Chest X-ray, PA view. Patient: 48 years old, sex F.
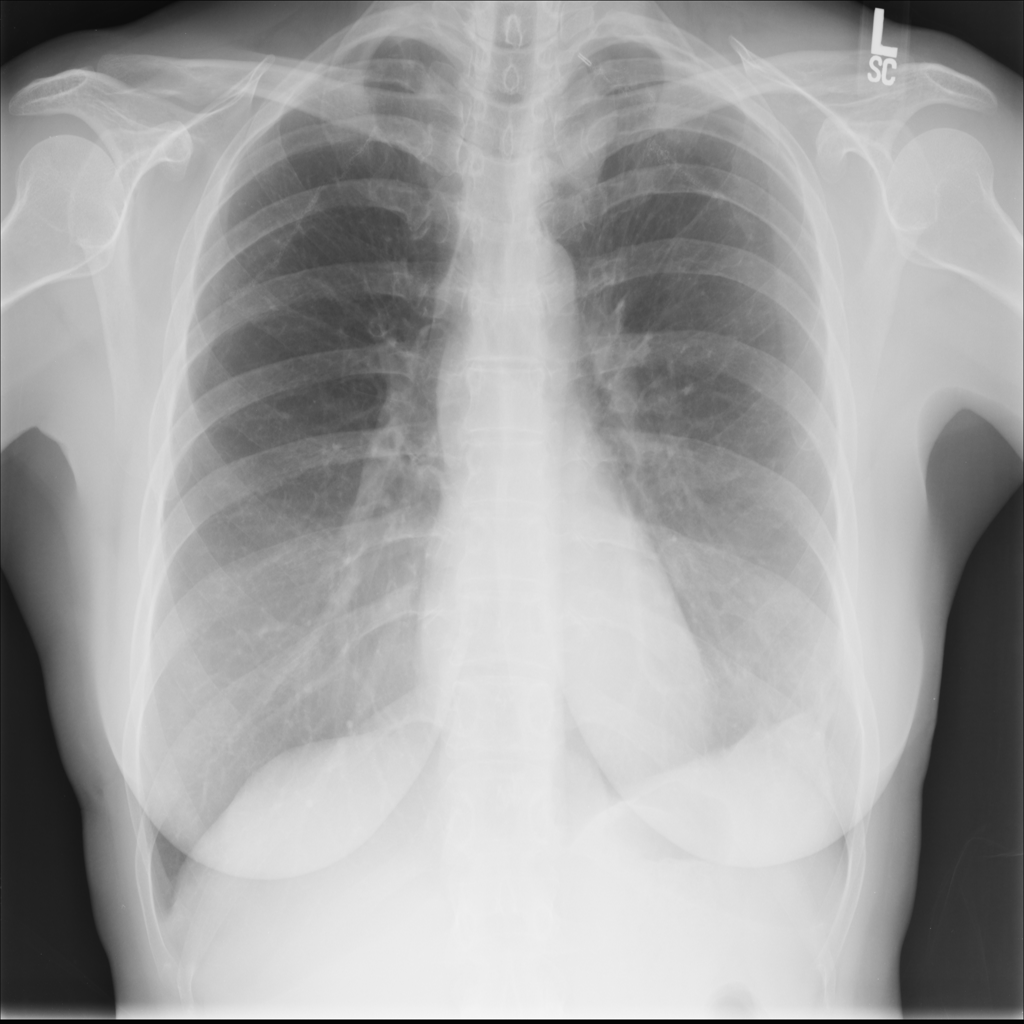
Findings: No Finding